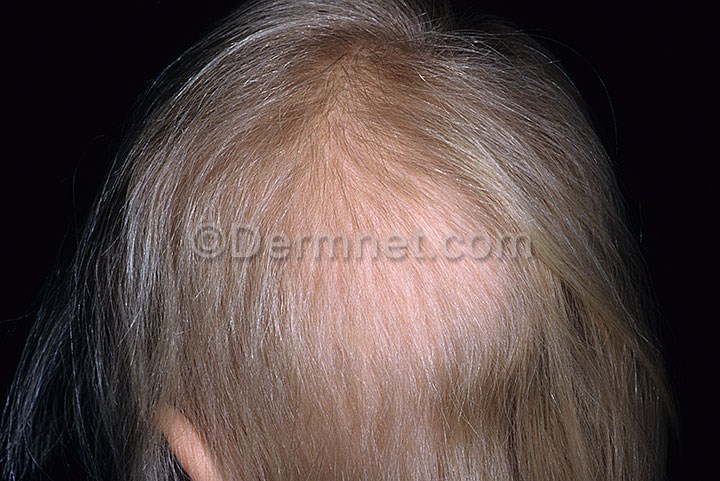
Disease: Hair Loss Photos Alopecia and other Hair Diseases